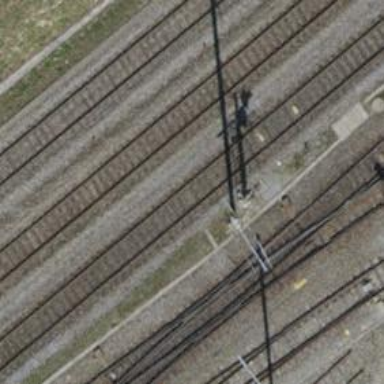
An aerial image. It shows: Railway signal.